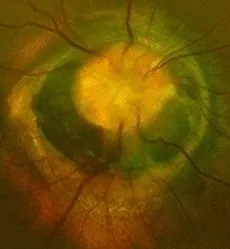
Color fundus photography of both eyes. The left optic disc (b) is normal.
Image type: ophthalmic_imaging (fundus_photograph)